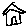
Label: house